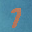
Label: 7